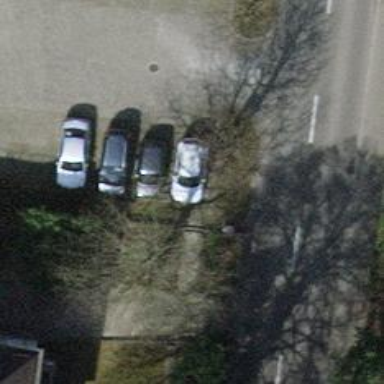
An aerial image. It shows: Street cabinet.